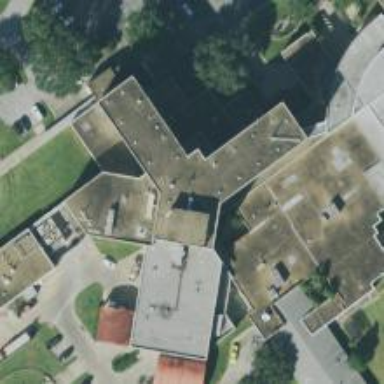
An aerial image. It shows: Hospital building.